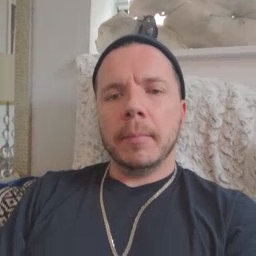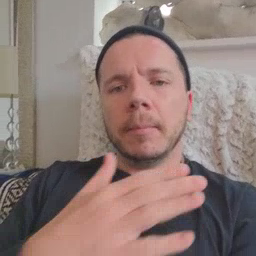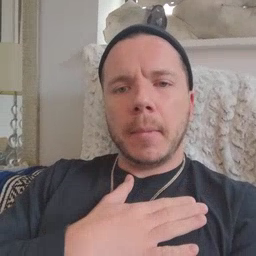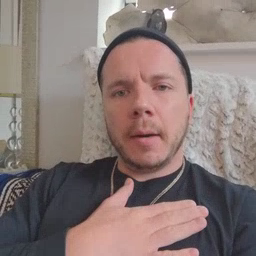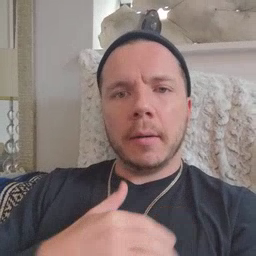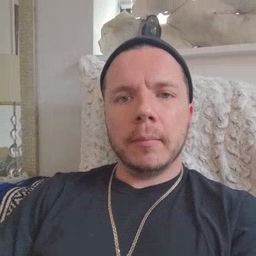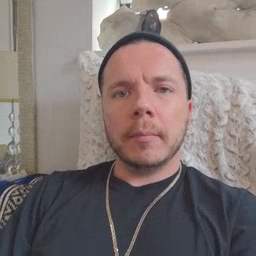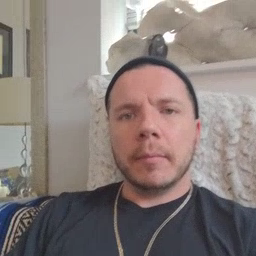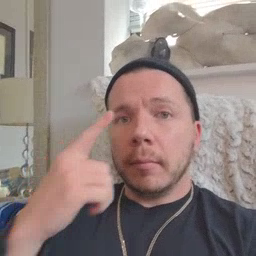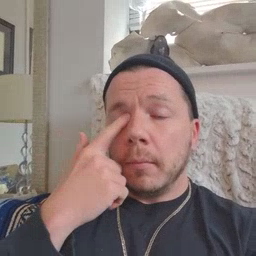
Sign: minemy